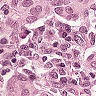
Metastatic tissue present: yes